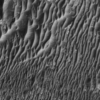
Label: not_dusty